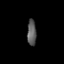
Tissue: lung
Cell type: Endothelial cells
Senescence score: 0.5973
Nuclear area (px): 232
Mean DAPI intensity: 89.754